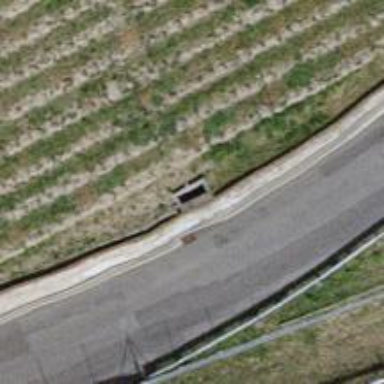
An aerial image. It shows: Retaining wall.